Question: I am trying to add a google-unit-test to my existing c++ project
I added an google-unit-test project to my solution. So now in my solution I have a google-unit-test project with a main function:
'''
int main(int argc, char** argv) {
testing::InitGoogleTest(&argc, argv);
return RUN_ALL_TESTS();
}
TEST(TestCaseName, TestName) {
EXPECT_EQ(1, 1);
EXPECT_TRUE(true);
}
'''
And in my existing project I have a main as well.
The build works fine:

But when I execute the code only the project's main is running and I don't know how to run the test's main. I don't want to run the test every time I run the project but I don't know how to run the test at all.
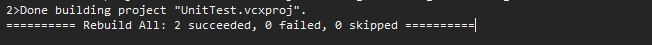
Answer: You need to run the test executable file. You can run it by opening the executable in Command Prompt.
If you need a UI, there is a visual studio extension called ReSharper.